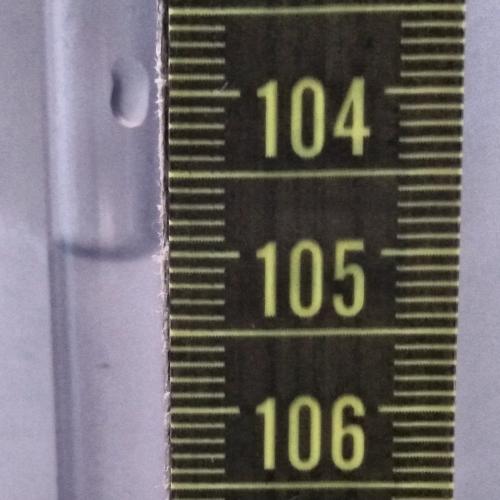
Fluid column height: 105.0 cm